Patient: sex M, age 57
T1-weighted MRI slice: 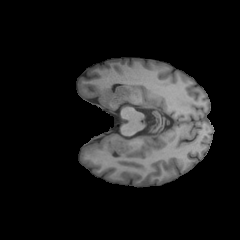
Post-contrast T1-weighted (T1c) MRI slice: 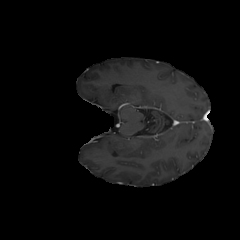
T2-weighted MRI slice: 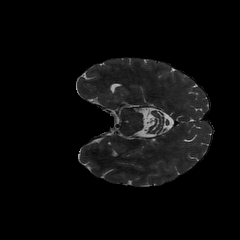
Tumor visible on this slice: no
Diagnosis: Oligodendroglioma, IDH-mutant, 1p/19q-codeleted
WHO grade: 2